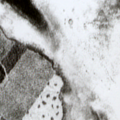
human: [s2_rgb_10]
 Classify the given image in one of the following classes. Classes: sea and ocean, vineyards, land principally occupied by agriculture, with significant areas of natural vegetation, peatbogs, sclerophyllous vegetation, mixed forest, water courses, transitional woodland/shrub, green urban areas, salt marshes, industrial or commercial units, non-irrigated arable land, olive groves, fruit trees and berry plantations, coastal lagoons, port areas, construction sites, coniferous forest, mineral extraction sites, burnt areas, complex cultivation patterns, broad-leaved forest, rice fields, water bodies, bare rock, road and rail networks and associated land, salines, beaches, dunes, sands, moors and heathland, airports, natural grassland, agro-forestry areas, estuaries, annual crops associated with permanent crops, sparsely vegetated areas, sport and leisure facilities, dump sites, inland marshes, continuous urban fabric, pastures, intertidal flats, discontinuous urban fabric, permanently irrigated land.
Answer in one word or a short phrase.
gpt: coniferous forest, mixed forest, peatbogs